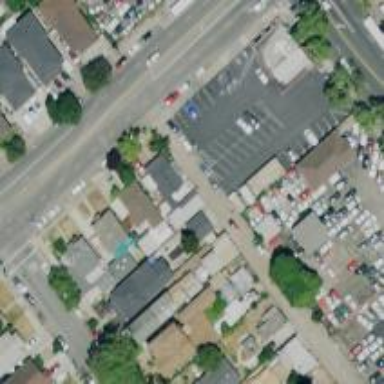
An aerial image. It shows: Alleyway designated as service road.